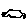
Label: car